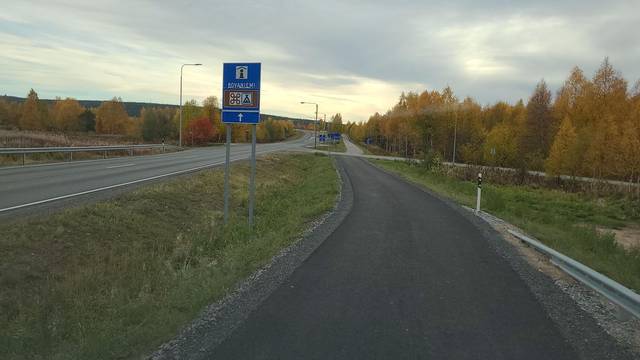
Region: Finland
Coordinates: 66.523, 25.745